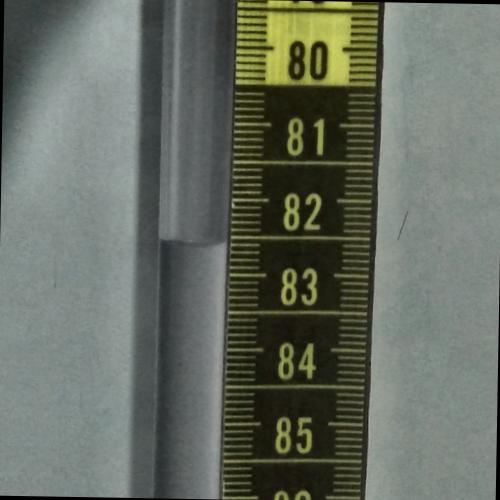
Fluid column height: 82.6 cm